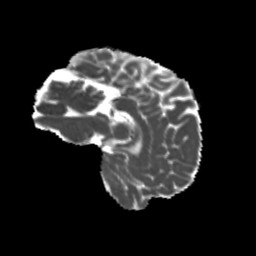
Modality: MD
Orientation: sagittal
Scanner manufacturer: siemens
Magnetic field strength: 3 T
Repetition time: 4 s
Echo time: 0.0594 s